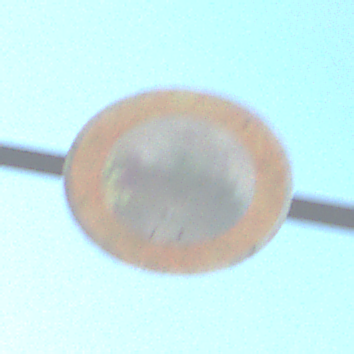
Verkehrszeichen: VerbotFahrzeugeAllerArt
Umgebung: Outdoor, Nature
Tageszeit: MorningAfternoon
Wetter: Clear
Licht: Natural
Jahreszeit: NotSpecified
Kontrast: HighContrast